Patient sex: M
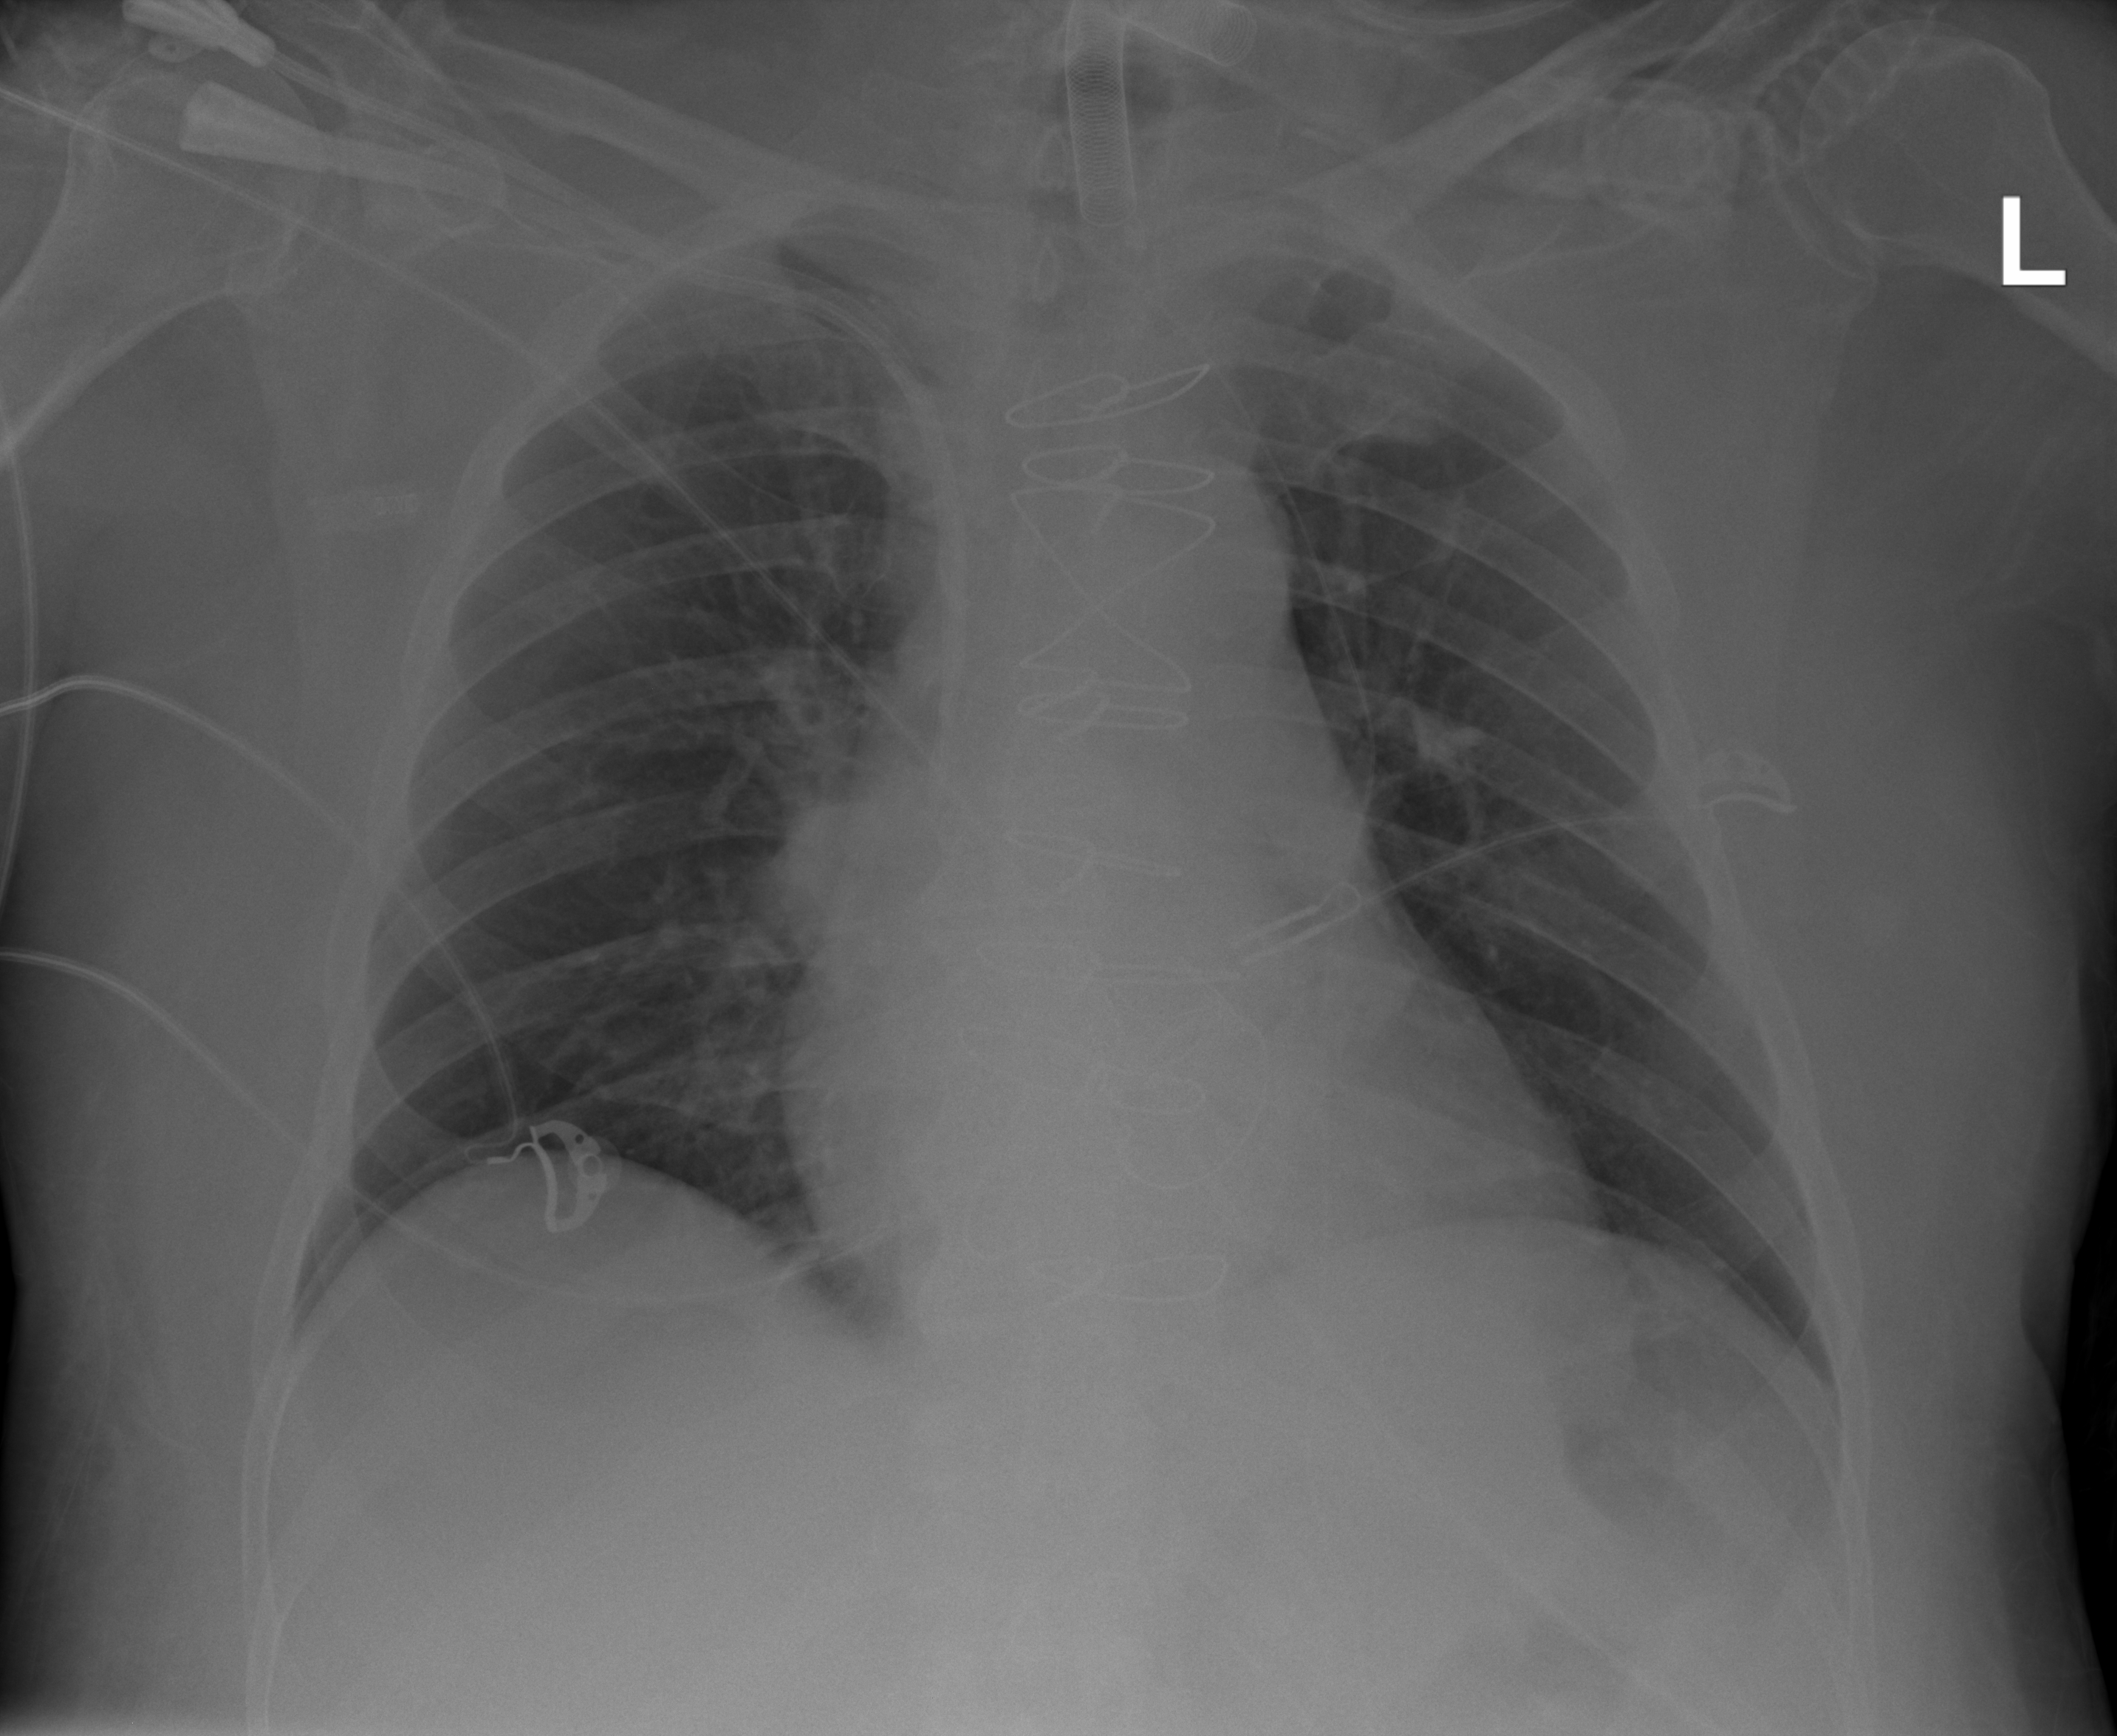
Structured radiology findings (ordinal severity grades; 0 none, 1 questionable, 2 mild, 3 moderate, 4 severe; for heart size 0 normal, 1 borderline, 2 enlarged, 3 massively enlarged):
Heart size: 1
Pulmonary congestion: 1
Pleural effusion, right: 0
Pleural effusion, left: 0
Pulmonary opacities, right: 1
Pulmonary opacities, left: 0
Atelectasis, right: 2
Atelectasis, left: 2